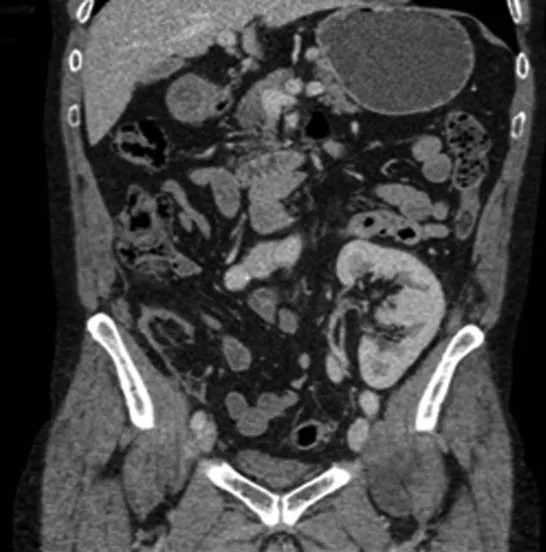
Case 2:CT urogram; coronal image showing the lateral pelvic position of the renal transplant.
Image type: radiology (ct)